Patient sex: M
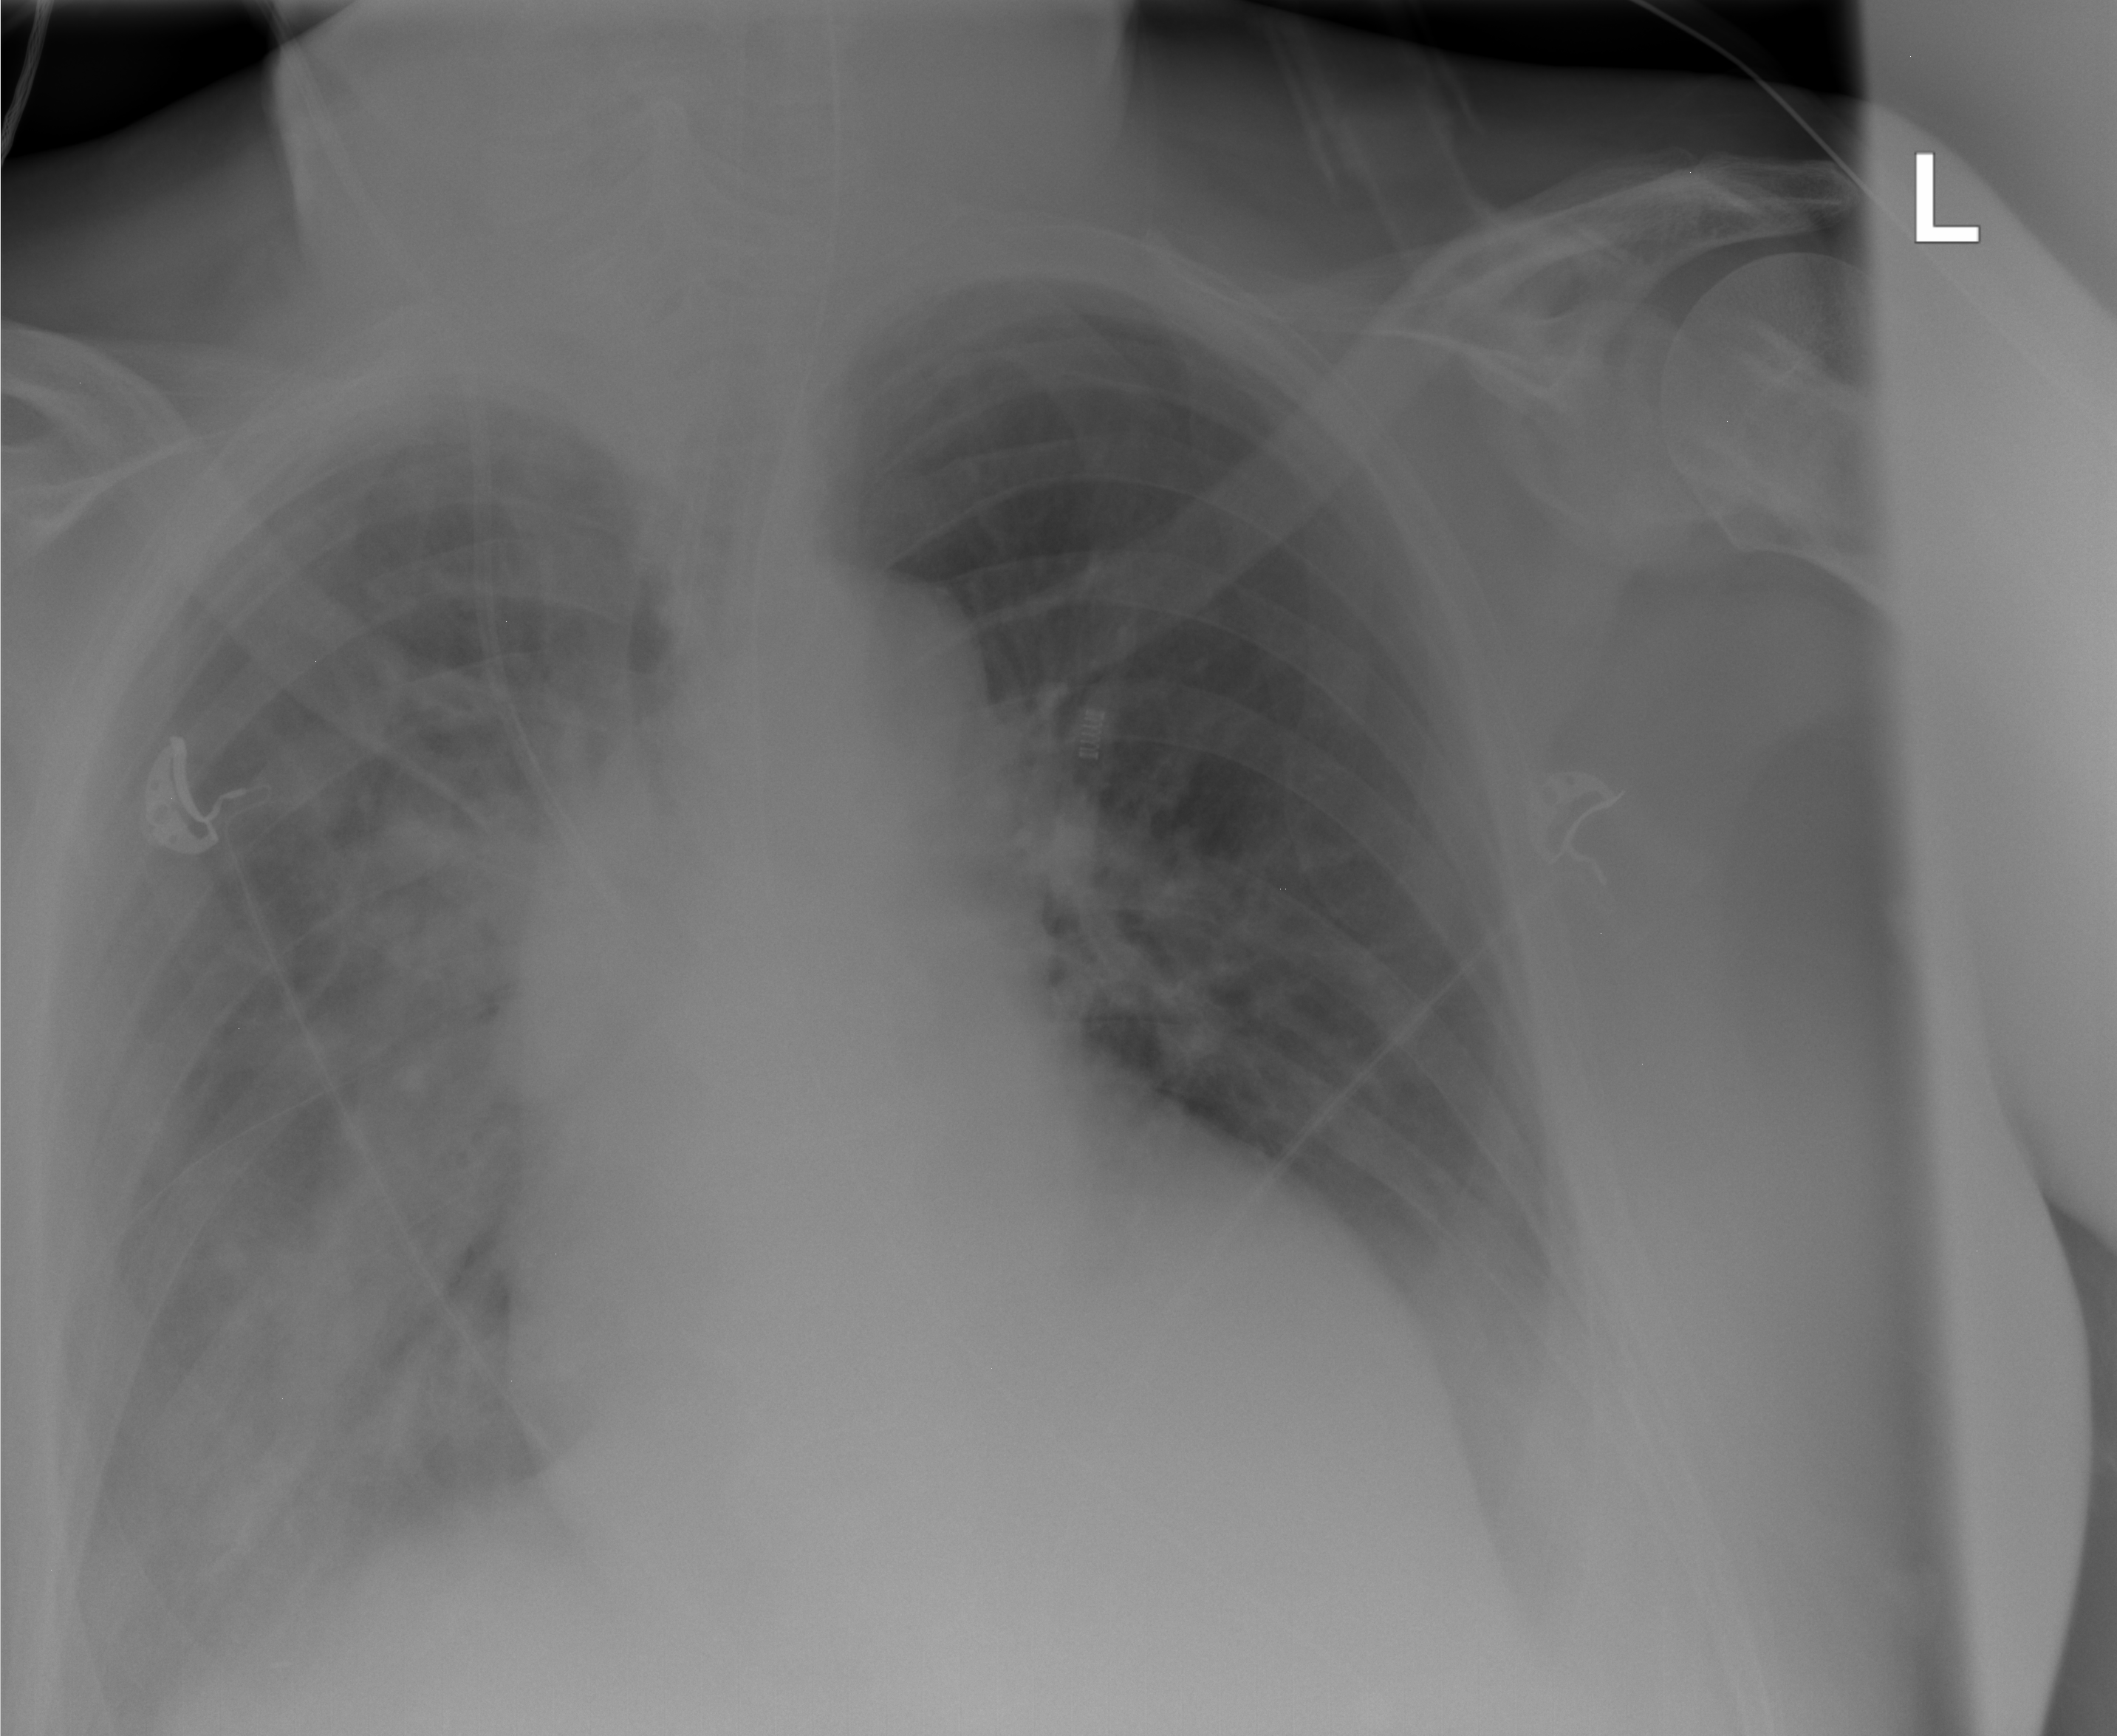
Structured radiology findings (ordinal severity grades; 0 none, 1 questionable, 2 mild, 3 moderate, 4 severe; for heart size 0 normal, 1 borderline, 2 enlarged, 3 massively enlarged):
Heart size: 0
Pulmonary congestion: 0
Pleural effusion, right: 2
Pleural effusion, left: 2
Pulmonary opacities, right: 0
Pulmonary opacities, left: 0
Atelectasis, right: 2
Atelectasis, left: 0